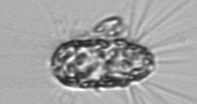
Label: Corethron_hystrix